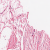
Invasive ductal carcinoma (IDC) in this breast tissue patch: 0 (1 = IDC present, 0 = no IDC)